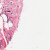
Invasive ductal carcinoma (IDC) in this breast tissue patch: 0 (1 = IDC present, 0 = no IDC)